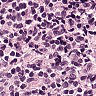
Metastatic tissue present: no